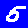
Digit: 5